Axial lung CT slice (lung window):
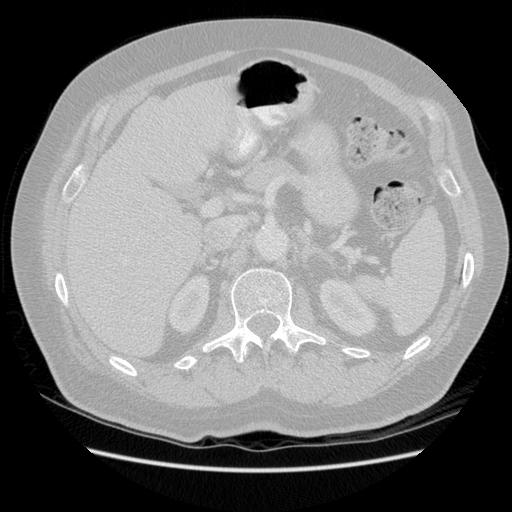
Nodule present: no